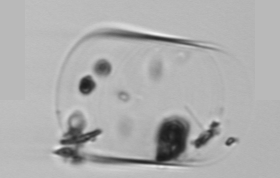
Label: Guinardia_flaccida